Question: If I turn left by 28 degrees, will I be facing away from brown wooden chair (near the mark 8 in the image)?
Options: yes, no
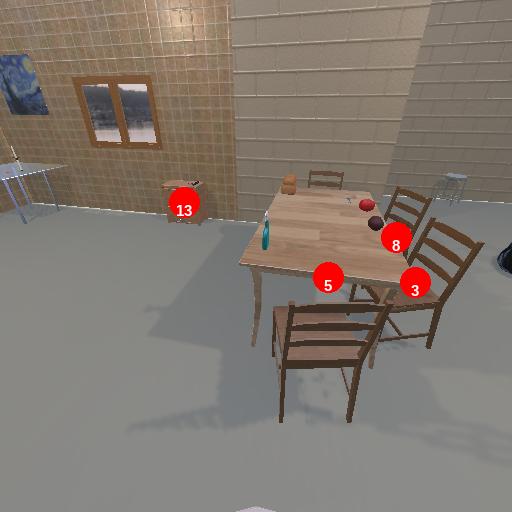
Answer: yes